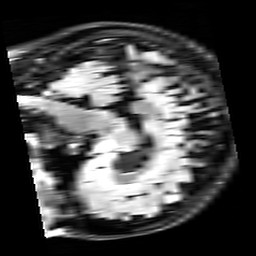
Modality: FLAIR
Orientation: sagittal
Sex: female
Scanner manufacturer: siemens
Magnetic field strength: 3 T
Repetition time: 10 s
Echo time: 0.09 s